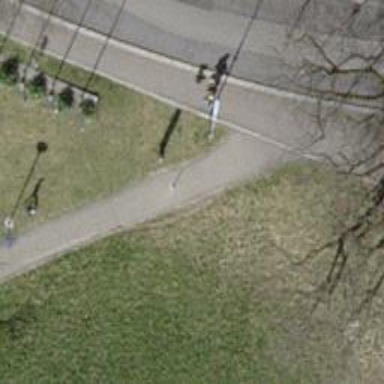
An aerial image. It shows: Bollard.